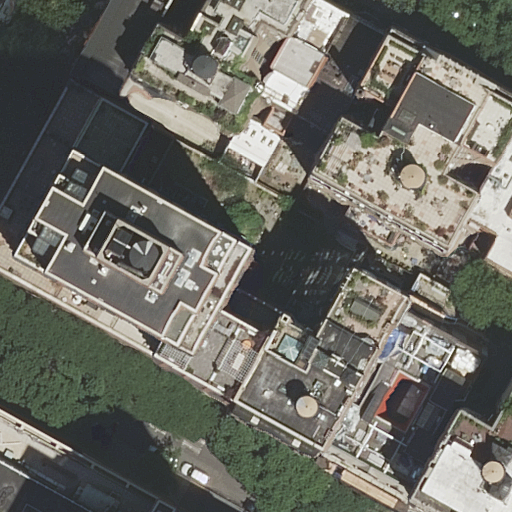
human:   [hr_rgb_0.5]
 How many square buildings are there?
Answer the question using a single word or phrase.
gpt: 0

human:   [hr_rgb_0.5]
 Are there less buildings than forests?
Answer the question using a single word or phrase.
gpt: no

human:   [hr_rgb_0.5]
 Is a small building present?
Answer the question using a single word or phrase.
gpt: yes

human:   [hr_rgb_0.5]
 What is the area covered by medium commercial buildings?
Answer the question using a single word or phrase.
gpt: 0m2

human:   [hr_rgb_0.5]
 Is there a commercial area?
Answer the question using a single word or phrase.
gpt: no

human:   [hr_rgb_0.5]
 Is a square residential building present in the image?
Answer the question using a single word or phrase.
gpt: no

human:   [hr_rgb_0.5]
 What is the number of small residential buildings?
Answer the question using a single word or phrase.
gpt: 3

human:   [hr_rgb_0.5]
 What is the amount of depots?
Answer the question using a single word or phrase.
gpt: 0

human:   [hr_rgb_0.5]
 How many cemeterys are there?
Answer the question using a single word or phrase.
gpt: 0

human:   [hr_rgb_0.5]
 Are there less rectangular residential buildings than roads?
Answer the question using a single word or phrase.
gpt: no

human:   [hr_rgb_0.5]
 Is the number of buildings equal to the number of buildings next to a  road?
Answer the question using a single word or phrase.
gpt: yes

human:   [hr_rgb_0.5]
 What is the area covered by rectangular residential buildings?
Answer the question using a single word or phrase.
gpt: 2157m2

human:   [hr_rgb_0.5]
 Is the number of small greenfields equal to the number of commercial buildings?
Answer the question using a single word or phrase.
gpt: yes

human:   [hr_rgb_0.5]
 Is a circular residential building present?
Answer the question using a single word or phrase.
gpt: no

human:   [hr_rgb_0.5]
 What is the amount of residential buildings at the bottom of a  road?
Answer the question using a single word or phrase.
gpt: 10

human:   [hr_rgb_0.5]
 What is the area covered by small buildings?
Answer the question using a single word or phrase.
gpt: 98m2

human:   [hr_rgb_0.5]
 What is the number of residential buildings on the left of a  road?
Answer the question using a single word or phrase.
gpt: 8

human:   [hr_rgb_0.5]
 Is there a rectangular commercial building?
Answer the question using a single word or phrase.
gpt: no

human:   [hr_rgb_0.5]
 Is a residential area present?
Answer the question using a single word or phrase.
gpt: no

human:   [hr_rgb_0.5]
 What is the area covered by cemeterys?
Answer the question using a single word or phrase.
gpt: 0m2

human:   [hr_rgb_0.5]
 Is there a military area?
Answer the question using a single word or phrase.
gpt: no

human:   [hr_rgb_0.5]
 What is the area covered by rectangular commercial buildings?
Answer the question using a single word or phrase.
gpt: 0m2

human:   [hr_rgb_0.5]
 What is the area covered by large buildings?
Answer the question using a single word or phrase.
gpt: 4925m2

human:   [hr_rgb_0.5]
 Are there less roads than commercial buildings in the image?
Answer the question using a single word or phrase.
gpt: no

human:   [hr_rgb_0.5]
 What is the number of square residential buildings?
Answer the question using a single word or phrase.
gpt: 0

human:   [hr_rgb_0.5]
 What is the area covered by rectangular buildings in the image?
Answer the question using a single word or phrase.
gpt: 2157m2

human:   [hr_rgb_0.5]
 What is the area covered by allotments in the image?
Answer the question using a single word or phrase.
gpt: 0m2

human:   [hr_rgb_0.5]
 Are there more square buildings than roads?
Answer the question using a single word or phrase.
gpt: no

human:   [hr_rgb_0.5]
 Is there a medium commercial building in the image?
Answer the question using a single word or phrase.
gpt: no

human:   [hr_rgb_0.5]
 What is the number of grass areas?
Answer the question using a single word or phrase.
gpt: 0

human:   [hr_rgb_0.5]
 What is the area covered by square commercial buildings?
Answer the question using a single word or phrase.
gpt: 0m2

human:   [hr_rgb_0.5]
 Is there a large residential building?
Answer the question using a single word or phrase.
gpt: yes

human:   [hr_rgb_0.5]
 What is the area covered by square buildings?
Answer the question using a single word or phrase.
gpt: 0m2

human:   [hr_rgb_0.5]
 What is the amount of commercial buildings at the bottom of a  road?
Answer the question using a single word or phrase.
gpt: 0

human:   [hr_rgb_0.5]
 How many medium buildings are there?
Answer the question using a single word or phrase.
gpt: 5

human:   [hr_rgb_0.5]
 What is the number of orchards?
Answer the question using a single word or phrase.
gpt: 0